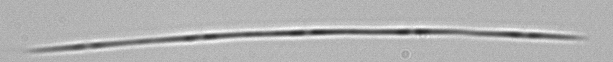
Label: Pseudo-nitzschia